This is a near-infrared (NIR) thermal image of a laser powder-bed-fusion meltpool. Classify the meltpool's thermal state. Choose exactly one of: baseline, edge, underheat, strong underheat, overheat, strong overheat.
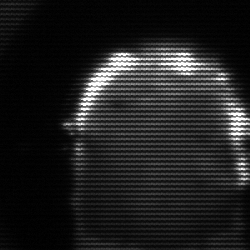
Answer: baseline